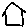
Label: house